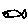
Label: fish